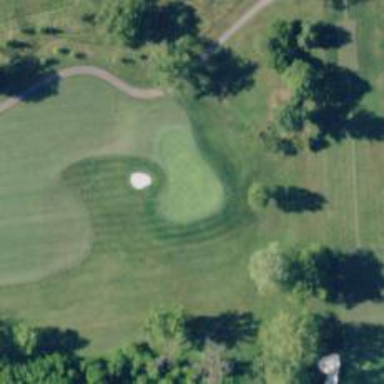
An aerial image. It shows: Golf hole.